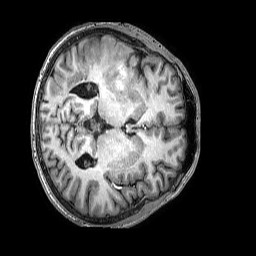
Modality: T1w
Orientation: axial
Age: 35
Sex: male
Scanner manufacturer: philips
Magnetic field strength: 3 T
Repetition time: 0.006955 s
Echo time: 0.003198 s